Interaction volume radius: 5 \u00c5
Interaction volume height: 15 \u00c5
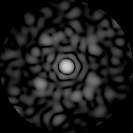
Disorder parameter: 0.8337